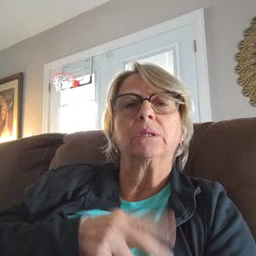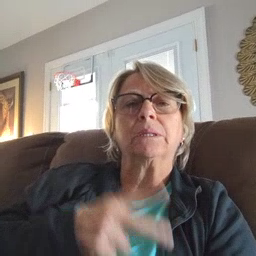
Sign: goose